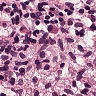
Metastatic tissue present: no